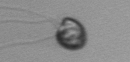
Label: flagellate_morphotype1